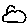
Label: cloud